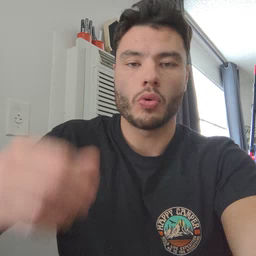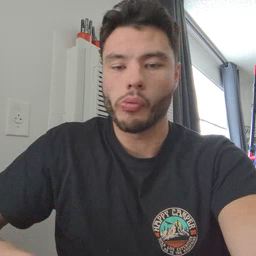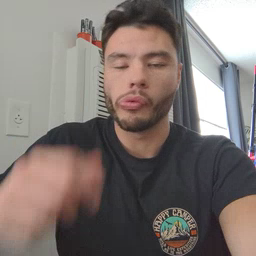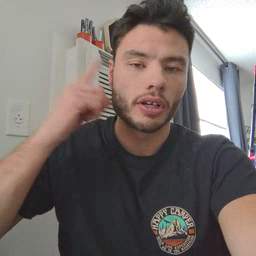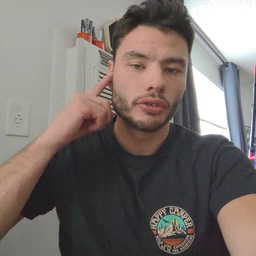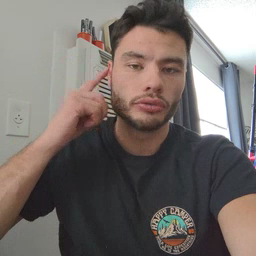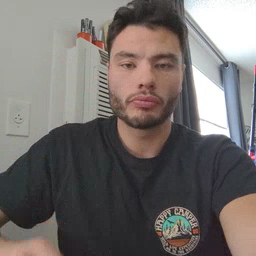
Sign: ear